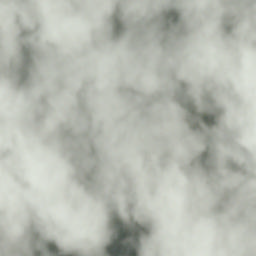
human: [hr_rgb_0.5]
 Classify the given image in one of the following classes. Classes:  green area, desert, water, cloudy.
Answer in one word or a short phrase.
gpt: cloudy